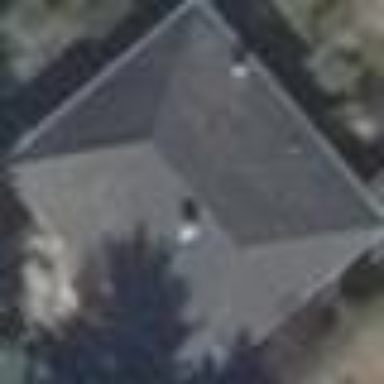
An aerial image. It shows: Residential building with hipped roof.